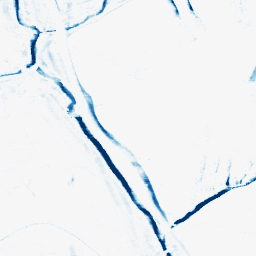
Category: morphological
Decomposition family: morphological_rect
Decomposition parameters: operation: closing
width: 10
height: 3
Upsampling method: edge_directed
Upsampling parameters: scale: 4
Upsampling scale: 4